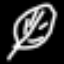
Label: leaf